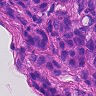
Metastatic tissue present: yes